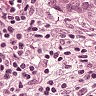
Metastatic tissue present: yes